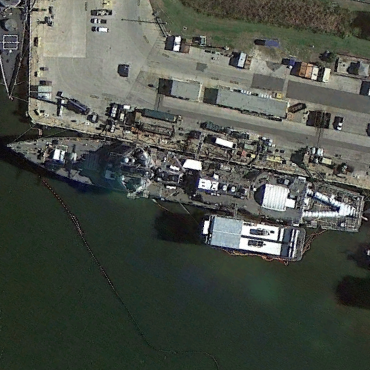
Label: destroyer